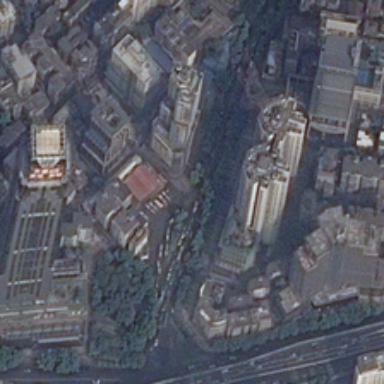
The commercial is surrounded by some trees and separated by a road .